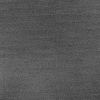
Atmospheric dust classification: dusty